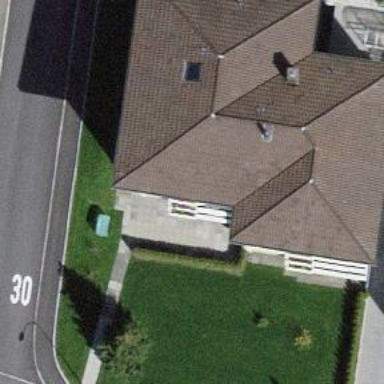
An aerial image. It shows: Residential building.